Interaction volume radius: 10 \u00c5
Interaction volume height: 20 \u00c5
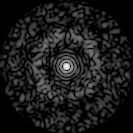
Disorder parameter: 0.8176